Question: So one of my coworkers accidentally made a merge that actually only kept one side of the tree. So he started a merge, deleted all the changes introduced by the merge, and then committed the merge.
Here is a simple test case I did on a test repo. This repo has three branches. idx is the topic branch that was accidentally merged, and master is the mainline. dev is just a test of how revert -m works so you can ignore it.

What I want to do is revert the faulty merge. So from master I try to run 'git revert -m 1 <sha1sum of faulty merge>' but then git responds with:
'''
# On branch master
nothing to commit (working directory clean)
'''
So it doesn't actually create a revert commit that undoes the merge. I believe that this happens because the merge didn't actually contain any real changes.
Is this a git bug, or am I missing something?
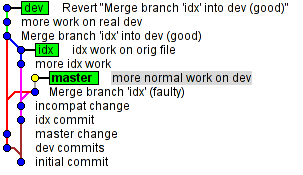
Answer: The best rule of thumb here is It really screws things up. I don't think this case can avoid it though.
I think there are a couple of options here but the simplest is to do a rebase. Using your repo, these are the commands I used:
'''
git rebase -i ead3646
'''
Then, when the interactive shell comes up, remove the entire line of the faulty commit. Save that and you should wind up like this:
'''
* f0ab6d5 more normal work on dev
* ebb5103 idx commit
* ead3646 master change
* 582c38c dev commits
* f4b8bc6 initial commit
'''
Getting you two (and others) back in sync is going to take some branching, pushing, emailing and lunch buying.